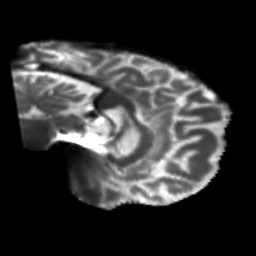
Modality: T2w
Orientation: sagittal
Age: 66
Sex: male
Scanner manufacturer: siemens
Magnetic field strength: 3 T
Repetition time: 5.47 s
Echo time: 0.0854 s